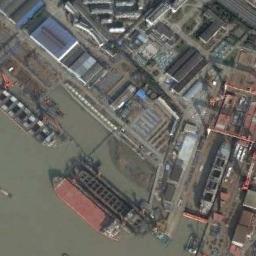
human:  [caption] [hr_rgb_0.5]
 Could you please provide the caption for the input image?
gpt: Three or four boats docked at the dock, With large buildings on the dock .

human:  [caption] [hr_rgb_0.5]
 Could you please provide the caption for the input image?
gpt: Several cargo ships of different sizes are docked at the dock and lots of makeshift houses are on the bank .

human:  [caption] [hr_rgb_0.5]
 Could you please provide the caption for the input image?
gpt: Many buildings of different shapes and sizes are beside the ships .

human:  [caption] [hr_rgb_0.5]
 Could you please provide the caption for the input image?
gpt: There are two ships on the shore next to buildings .

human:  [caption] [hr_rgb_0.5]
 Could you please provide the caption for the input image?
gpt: The ships are at the harbor beside many buildings .